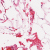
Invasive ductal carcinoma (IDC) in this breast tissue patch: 0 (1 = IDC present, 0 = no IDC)